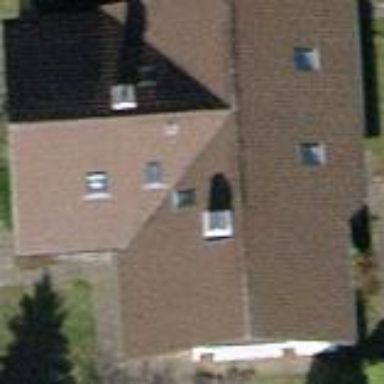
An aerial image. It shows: Detached building with gabled roof.